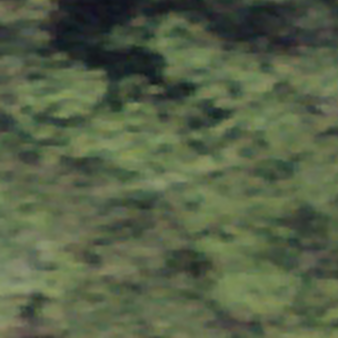
Label: other